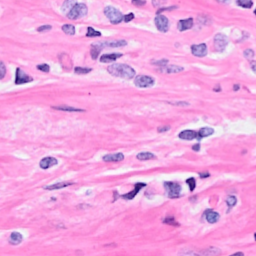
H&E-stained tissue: Breast